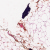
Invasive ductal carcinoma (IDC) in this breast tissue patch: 0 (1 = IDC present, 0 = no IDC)